Field crop: maize
Growth stage: 2
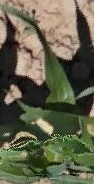
Species: maize